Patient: sex M, age 64
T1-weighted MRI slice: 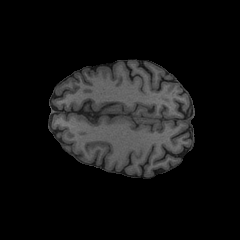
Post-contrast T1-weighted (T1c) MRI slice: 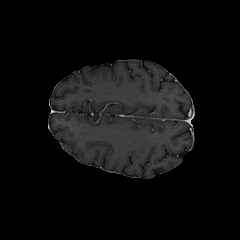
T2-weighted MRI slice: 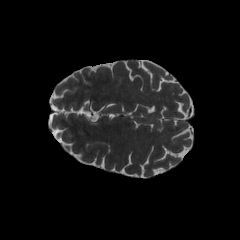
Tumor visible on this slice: no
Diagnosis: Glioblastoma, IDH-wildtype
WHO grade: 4